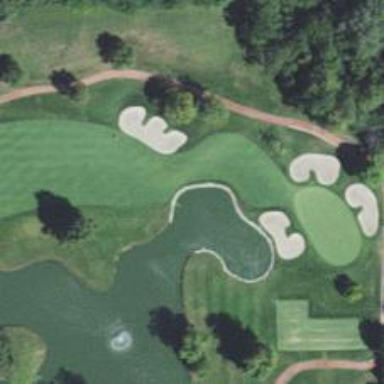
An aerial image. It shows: Golf hole.